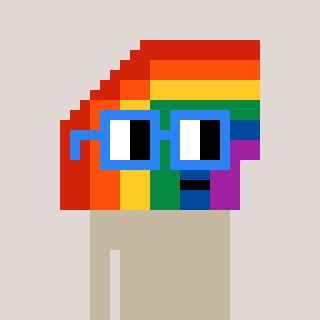
a pixel art character with square blue glasses, a rainbow-shaped head and a bluegrey-colored body on a warm background